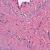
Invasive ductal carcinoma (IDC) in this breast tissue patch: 0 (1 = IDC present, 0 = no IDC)